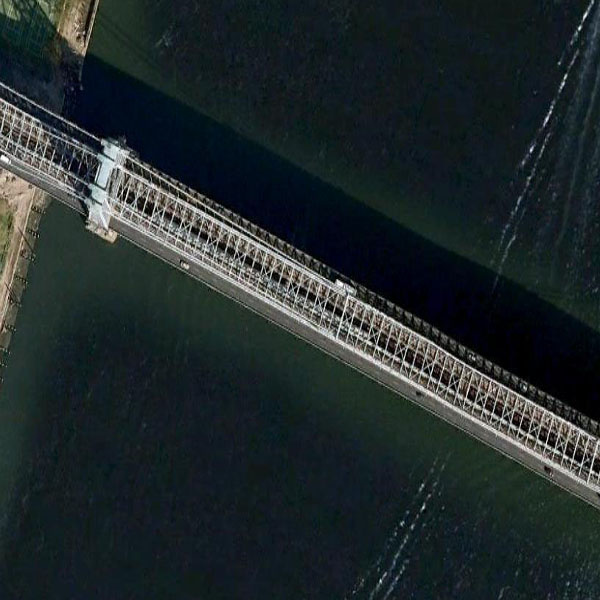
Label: Bridge